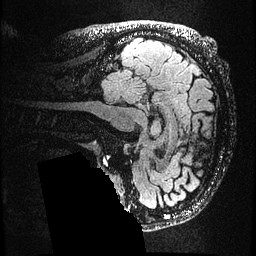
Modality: FLAIR
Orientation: sagittal
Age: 29
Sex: male
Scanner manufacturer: ge
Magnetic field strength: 3 T
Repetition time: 4.802 s
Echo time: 0.1164 s